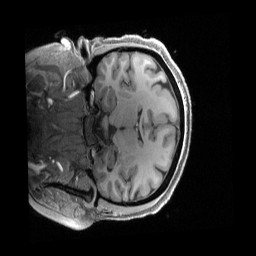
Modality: T1w
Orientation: coronal
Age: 35
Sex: female
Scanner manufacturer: siemens
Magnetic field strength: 3 T
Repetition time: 2.4 s
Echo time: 0.00222 s